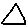
Label: triangle